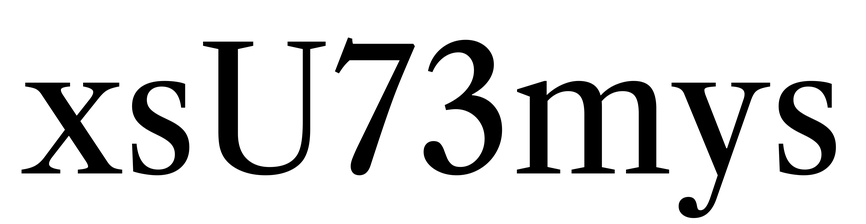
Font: LibreCaslonText_Regular